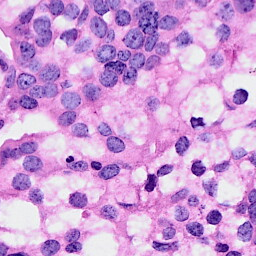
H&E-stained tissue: Breast